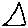
Label: triangle